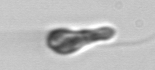
Label: Euglena